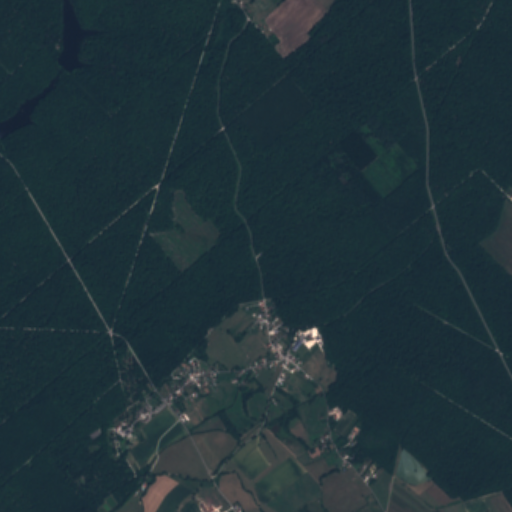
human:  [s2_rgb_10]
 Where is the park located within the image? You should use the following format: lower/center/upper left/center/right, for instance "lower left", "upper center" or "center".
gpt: The park is located in the lower center of the image.
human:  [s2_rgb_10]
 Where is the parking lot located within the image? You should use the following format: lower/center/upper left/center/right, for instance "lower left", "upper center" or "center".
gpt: The parking lot is located in the lower left of the image.
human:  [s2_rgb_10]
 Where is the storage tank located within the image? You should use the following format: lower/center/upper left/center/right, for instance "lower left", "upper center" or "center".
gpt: The storage tank is located in the lower center of the image.
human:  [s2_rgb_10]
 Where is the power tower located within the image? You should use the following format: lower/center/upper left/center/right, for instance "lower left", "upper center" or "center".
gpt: There is no power tower in the image.